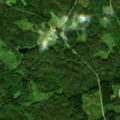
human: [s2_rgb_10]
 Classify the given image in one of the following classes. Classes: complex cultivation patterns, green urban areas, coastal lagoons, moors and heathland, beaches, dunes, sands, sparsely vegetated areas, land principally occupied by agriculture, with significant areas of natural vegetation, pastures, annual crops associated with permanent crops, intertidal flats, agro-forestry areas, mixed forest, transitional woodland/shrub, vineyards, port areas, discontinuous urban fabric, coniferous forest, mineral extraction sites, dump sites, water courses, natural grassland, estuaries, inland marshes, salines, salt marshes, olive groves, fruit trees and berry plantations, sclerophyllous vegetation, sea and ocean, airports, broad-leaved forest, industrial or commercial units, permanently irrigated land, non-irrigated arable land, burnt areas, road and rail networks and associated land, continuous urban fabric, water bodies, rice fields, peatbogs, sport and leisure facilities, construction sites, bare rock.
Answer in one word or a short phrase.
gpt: coniferous forest, mixed forest, transitional woodland/shrub